Question: I am having a issue here. There are two div's here "div1" and "div2". Here I want to adjust the "div1" width according to the "div2" width. My requirement is The width of the scrollBar should not be included for the "div1" i.e i should set the height of the "div1"
excluding the width of the scrollBar in "div2". I want a jquery function to find the width and to reduce the width of "div1"..
Sample requirement is shown below
## html
'''
<div class="div1"></div>
<div class="div2">HelloHelloHelloHelloHelloHelloHelloHelloHelloHelloHelloHelloHelloHelloHelloHelloHelloHelloHelloHelloHelloHelloHelloHelloHelloHelloHelloHelloHelloHelloHelloHelloHelloHelloHelloHelloHelloHelloHelloHelloHelloHelloHelloHelloHelloHelloHelloHelloHelloHelloHelloHelloHelloHelloHelloHelloHelloHelloHelloHelloHelloHelloHelloHelloHelloHelloHelloHelloHelloHelloHelloHelloHelloHelloHelloHelloHelloHelloHelloHelloHelloHelloHelloHelloHelloHelloHelloHelloHelloHelloHelloHelloHelloHelloHelloHelloHelloHelloHelloHelloHelloHelloHelloHelloHelloHelloHelloHelloHelloHelloHelloHelloHelloHelloHelloHelloHelloHelloHelloHelloHelloHelloHelloHelloHelloHelloHelloHelloHelloHelloHelloHelloHelloHelloHelloHelloHelloHelloHelloHelloHelloHelloHelloHelloHelloHelloHelloHelloHelloHelloHelloHelloHelloHelloHelloHello</div>
'''
## css
'''
.div1
{
width:100px;
height:100px;
border:1px solid black;
}
.div2
{
width:100px;
height:300px;
border:1px solid black;
overflow:auto;
word-break:break-all;
}
'''

The Fiddle Demo is here
<URL>
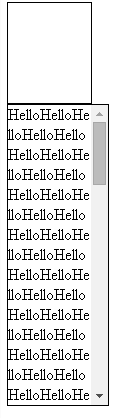
Answer: See this: <URL>
jQuery :
'''
var width = $('.div2')[0]['clientWidth'];
$('.div1').css({'width':width+'px'});
'''